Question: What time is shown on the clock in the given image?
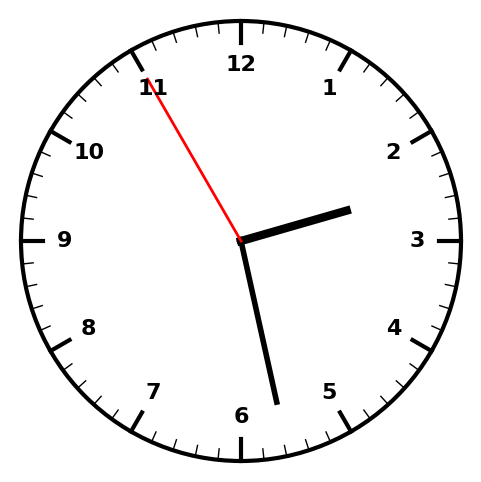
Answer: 02:27:55